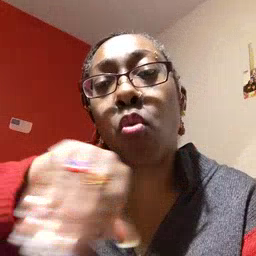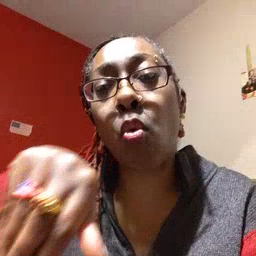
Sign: pool